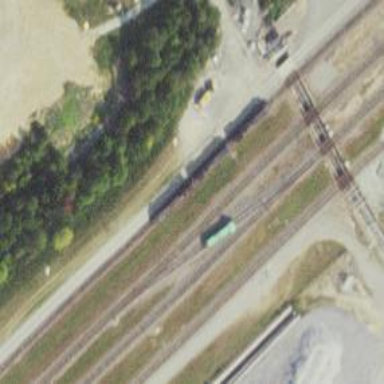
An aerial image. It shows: Railway yard used for servicing trains.